Field crop: tomato
Growth stage: 1
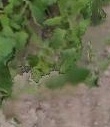
Species: tomato